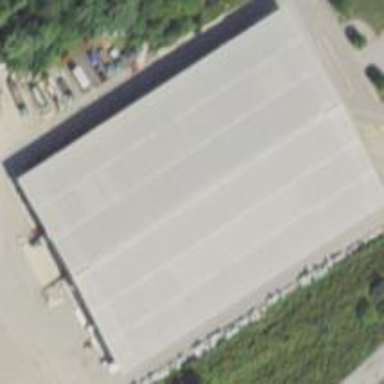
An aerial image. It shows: Warehouse building.